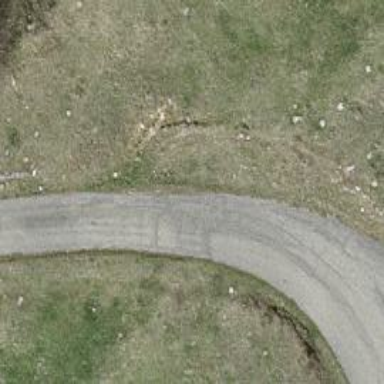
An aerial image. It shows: Unclassified road with grade1 track type.